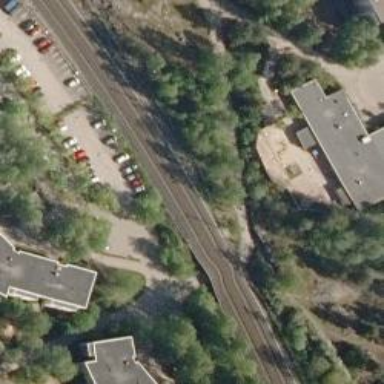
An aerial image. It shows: Railway signal with catenary mast.